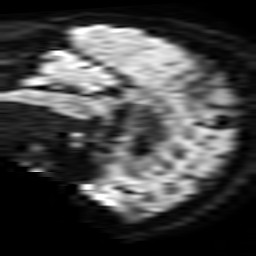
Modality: TRACE
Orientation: sagittal
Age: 70
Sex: male
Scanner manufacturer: philips
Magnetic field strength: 3 T
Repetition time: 3.932 s
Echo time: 0.06069 s